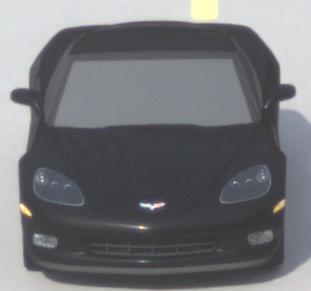
Make: Chevrolet
Model: Corvette Coupé
Detailed model: Corvette (C6) Coupé
Model produced from: 2005/02
Model produced until: 2008/03
Doors: 3
Color: black
Road condition: dry road
Daytime: morning or afternoon
Contrast: medium contrast